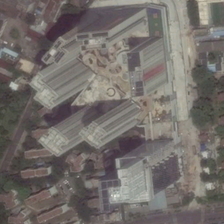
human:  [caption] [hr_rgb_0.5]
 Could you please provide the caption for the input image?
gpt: many buildings and green trees are in a commercial area .

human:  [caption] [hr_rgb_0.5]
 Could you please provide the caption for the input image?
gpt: many buildings and green trees are in a commercial area .

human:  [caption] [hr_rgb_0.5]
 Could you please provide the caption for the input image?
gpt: many buildings and green trees are in a commercial area .

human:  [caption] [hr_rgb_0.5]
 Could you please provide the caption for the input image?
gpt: many buildings and green trees are in a commercial area .

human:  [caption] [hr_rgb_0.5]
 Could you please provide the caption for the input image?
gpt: many buildings and green trees are in a commercial area .